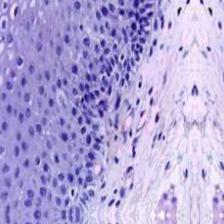
Diagnosis: Normal